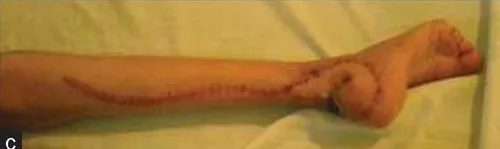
Clinical photographs in case 1. S-shaped reverse sural flap for reconstruction of tissue defect on heel. (c) Postoperative appearance with S-like scar of the donor site.
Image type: medical_photograph (skin_photograph)